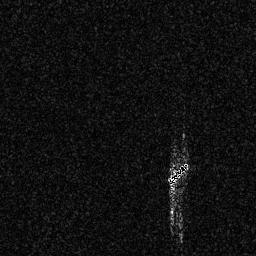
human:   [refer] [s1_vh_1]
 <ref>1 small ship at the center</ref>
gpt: <box>[[64, 62, 73, 71, 0]]</box>